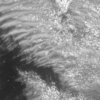
Label: not_dusty